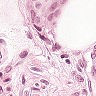
Metastatic tissue present: yes